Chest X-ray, PA view. Patient: 29 years old, sex F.
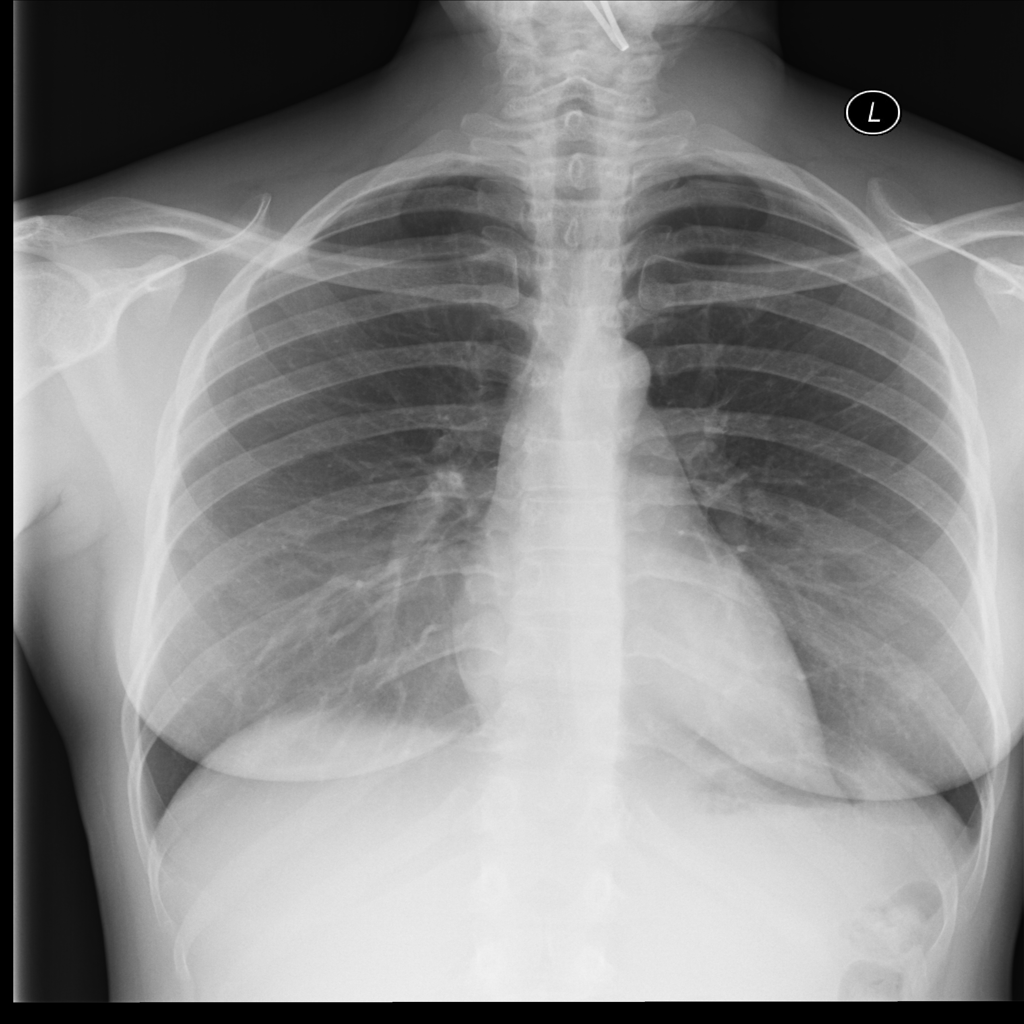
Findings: No Finding